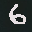
Label: 6